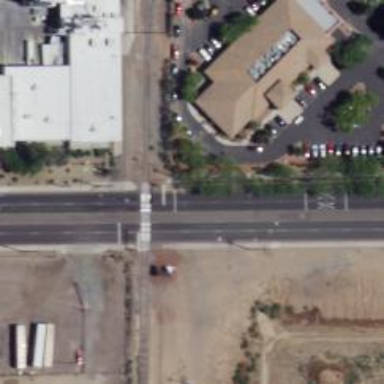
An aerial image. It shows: Solid stop line on the road.